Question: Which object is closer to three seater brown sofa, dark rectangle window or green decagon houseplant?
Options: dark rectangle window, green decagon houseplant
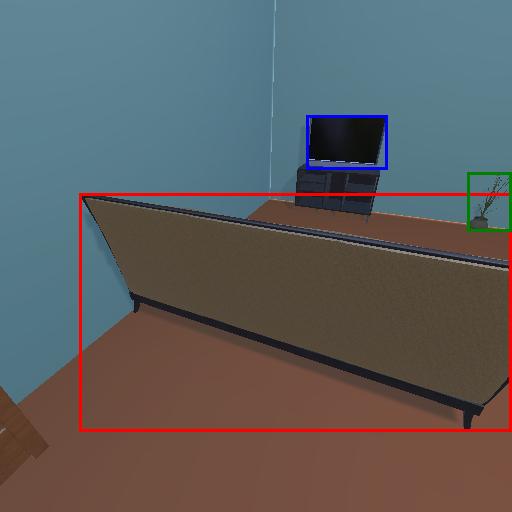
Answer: dark rectangle window